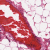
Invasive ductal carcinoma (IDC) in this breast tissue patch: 0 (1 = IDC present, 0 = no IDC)